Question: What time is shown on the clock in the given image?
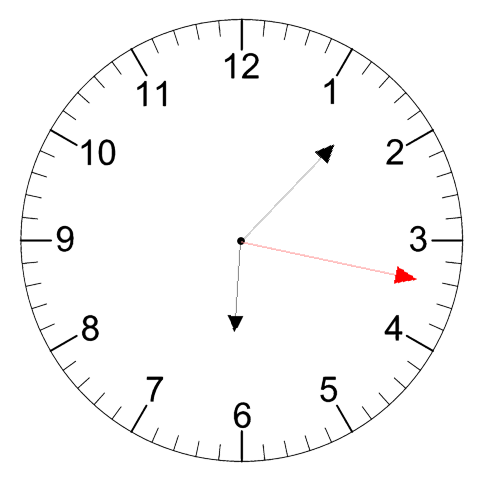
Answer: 06:07:17